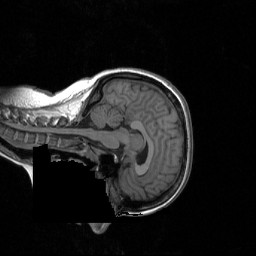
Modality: T1w
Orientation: sagittal